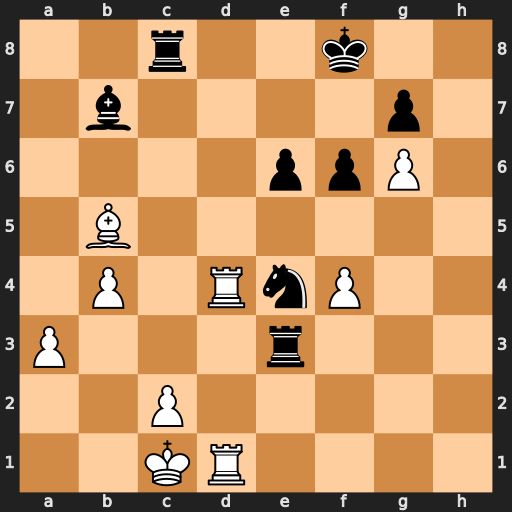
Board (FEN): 2r2k2/1b4p1/4ppP1/1B6/1P1RnP2/P3r3/2P5/2KR4
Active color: w
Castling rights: -
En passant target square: -
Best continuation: Rd8+ Rxd8 Rxd8+ Ke7 Rd7+